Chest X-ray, AP view. Patient: 53 years old, sex M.
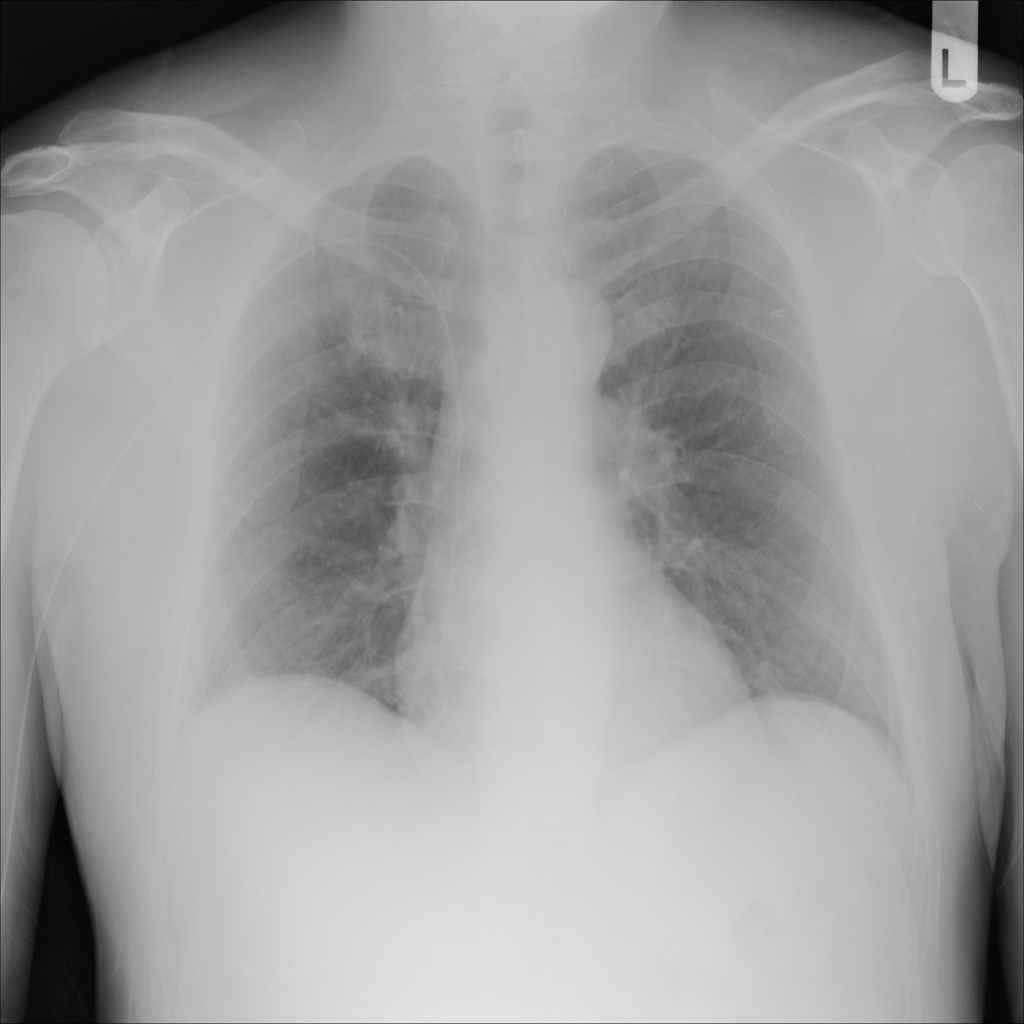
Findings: No Finding